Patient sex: F
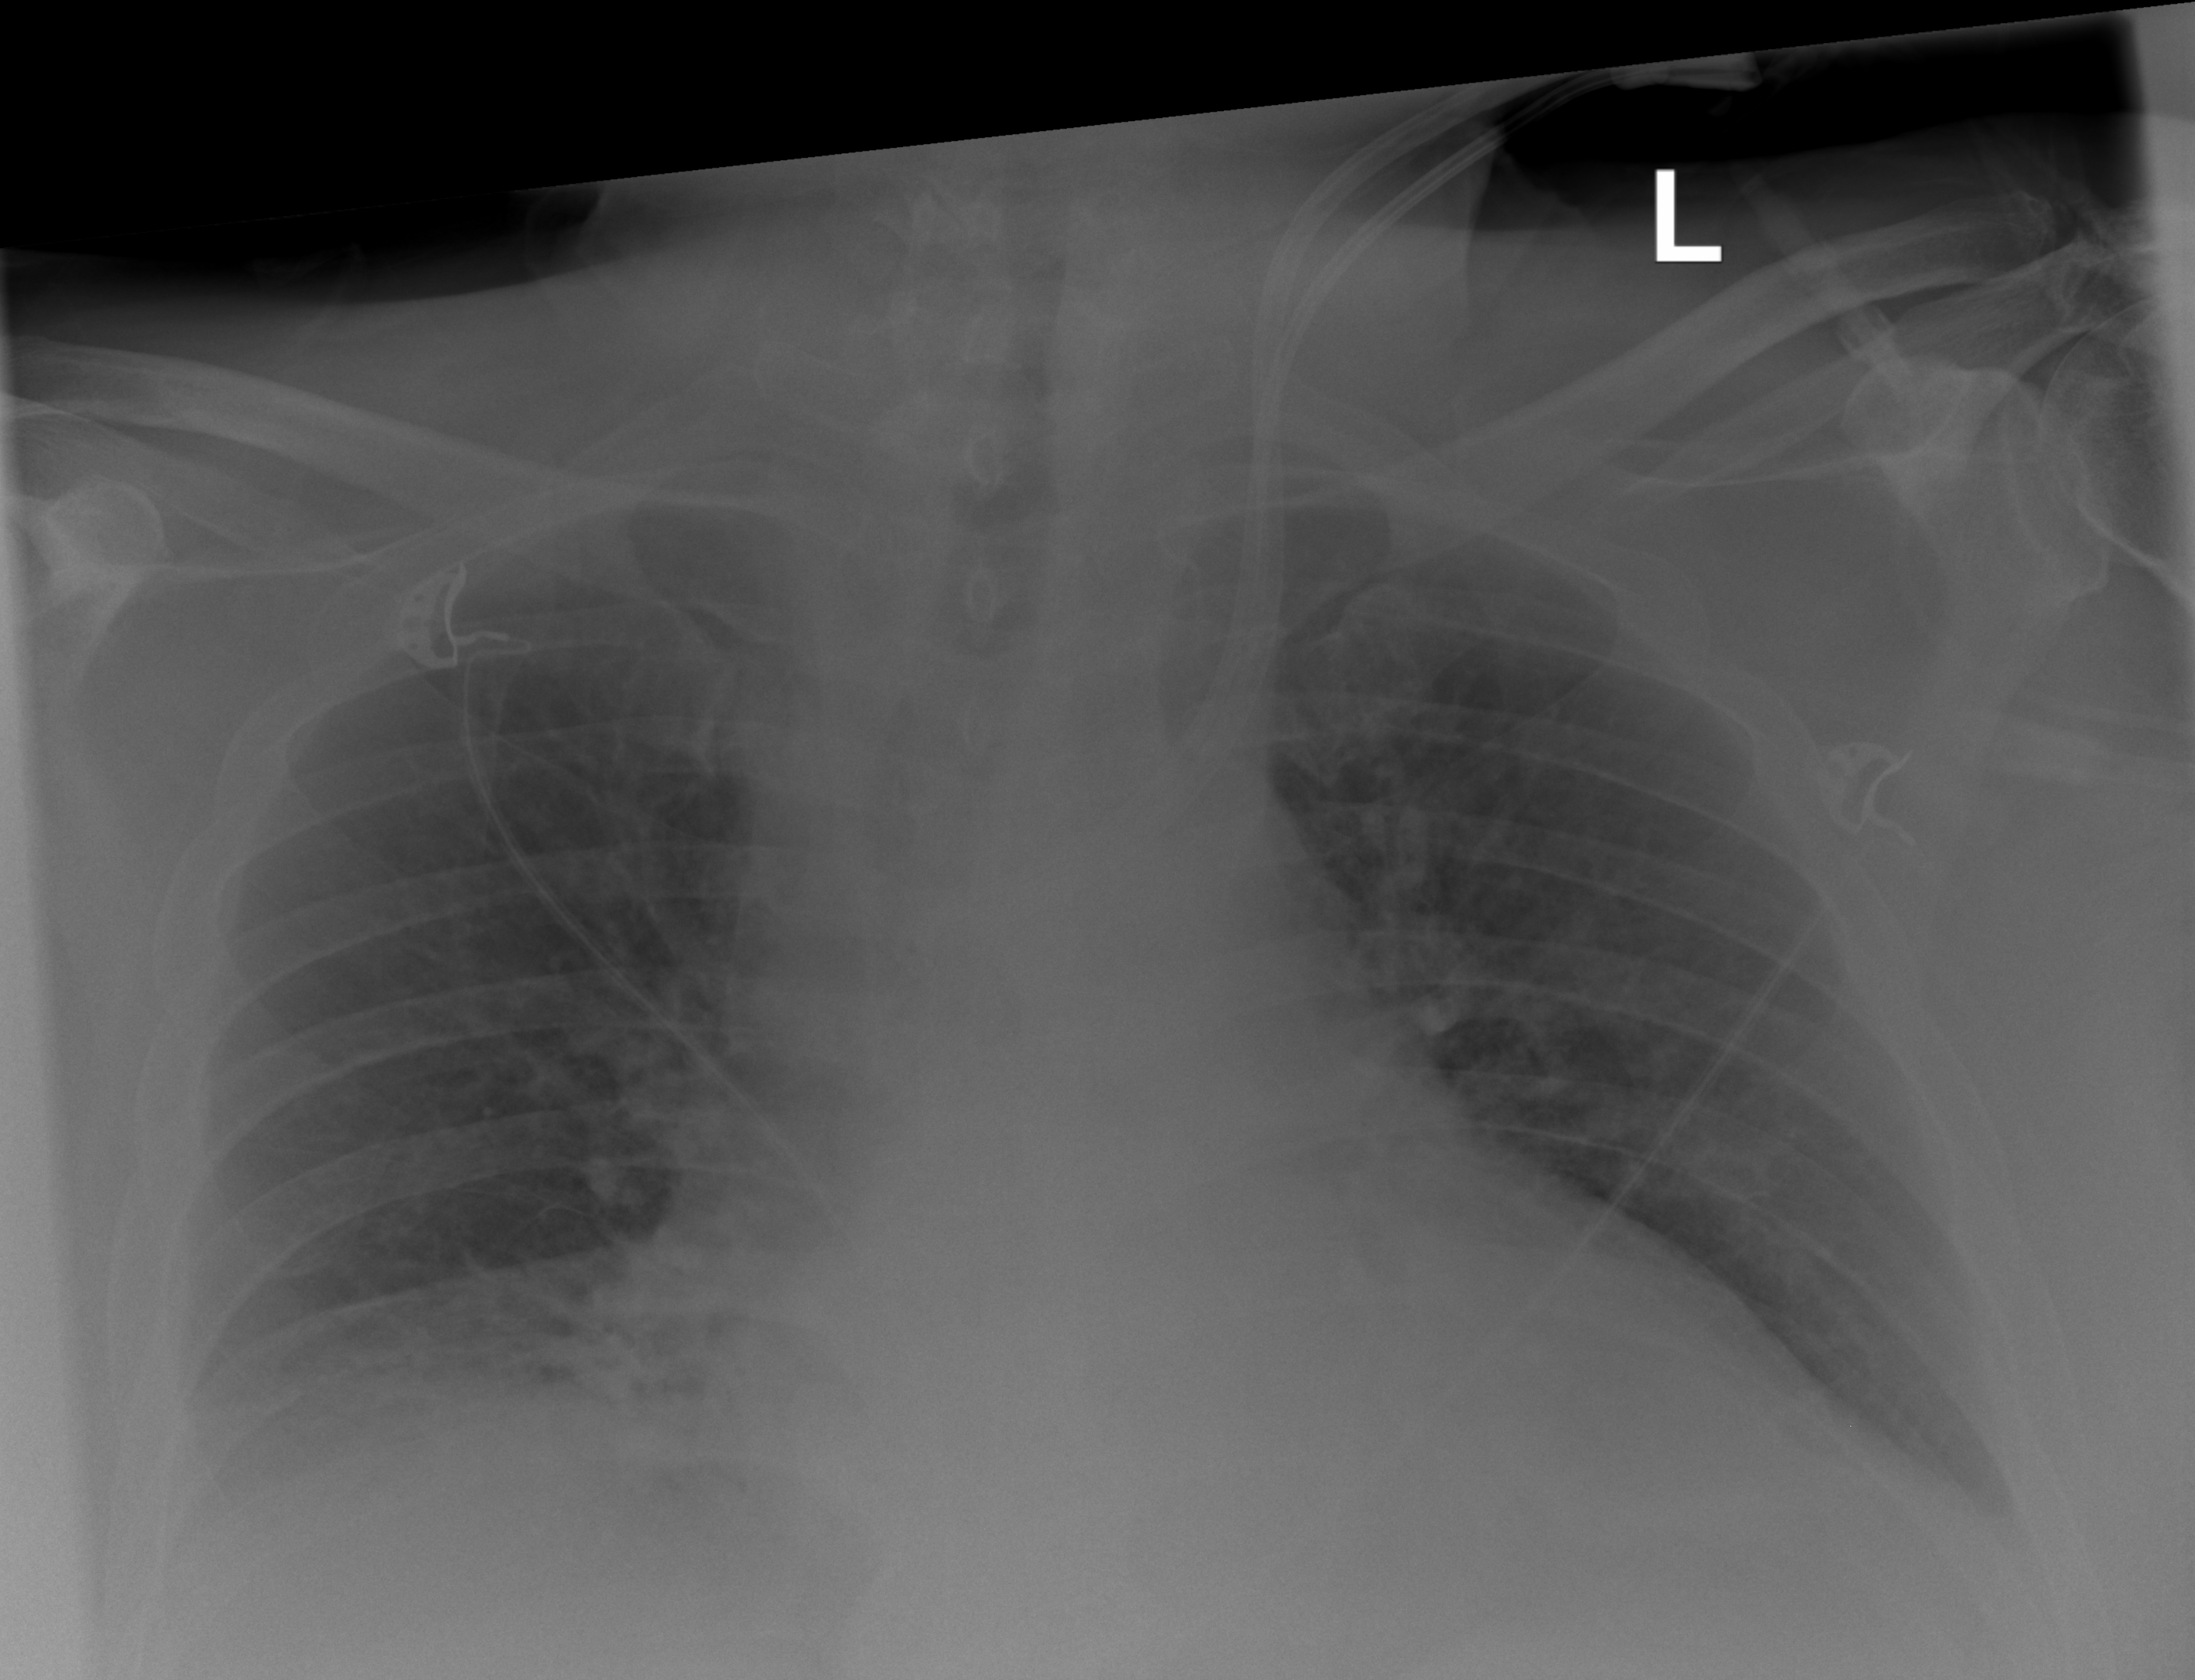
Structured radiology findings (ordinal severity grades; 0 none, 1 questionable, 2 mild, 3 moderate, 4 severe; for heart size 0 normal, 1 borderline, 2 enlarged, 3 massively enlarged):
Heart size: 2
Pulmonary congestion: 0
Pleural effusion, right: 2
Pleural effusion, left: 2
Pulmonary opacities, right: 2
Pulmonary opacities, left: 2
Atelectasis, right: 2
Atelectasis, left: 2